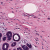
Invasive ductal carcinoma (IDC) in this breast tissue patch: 0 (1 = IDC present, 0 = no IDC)